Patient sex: M
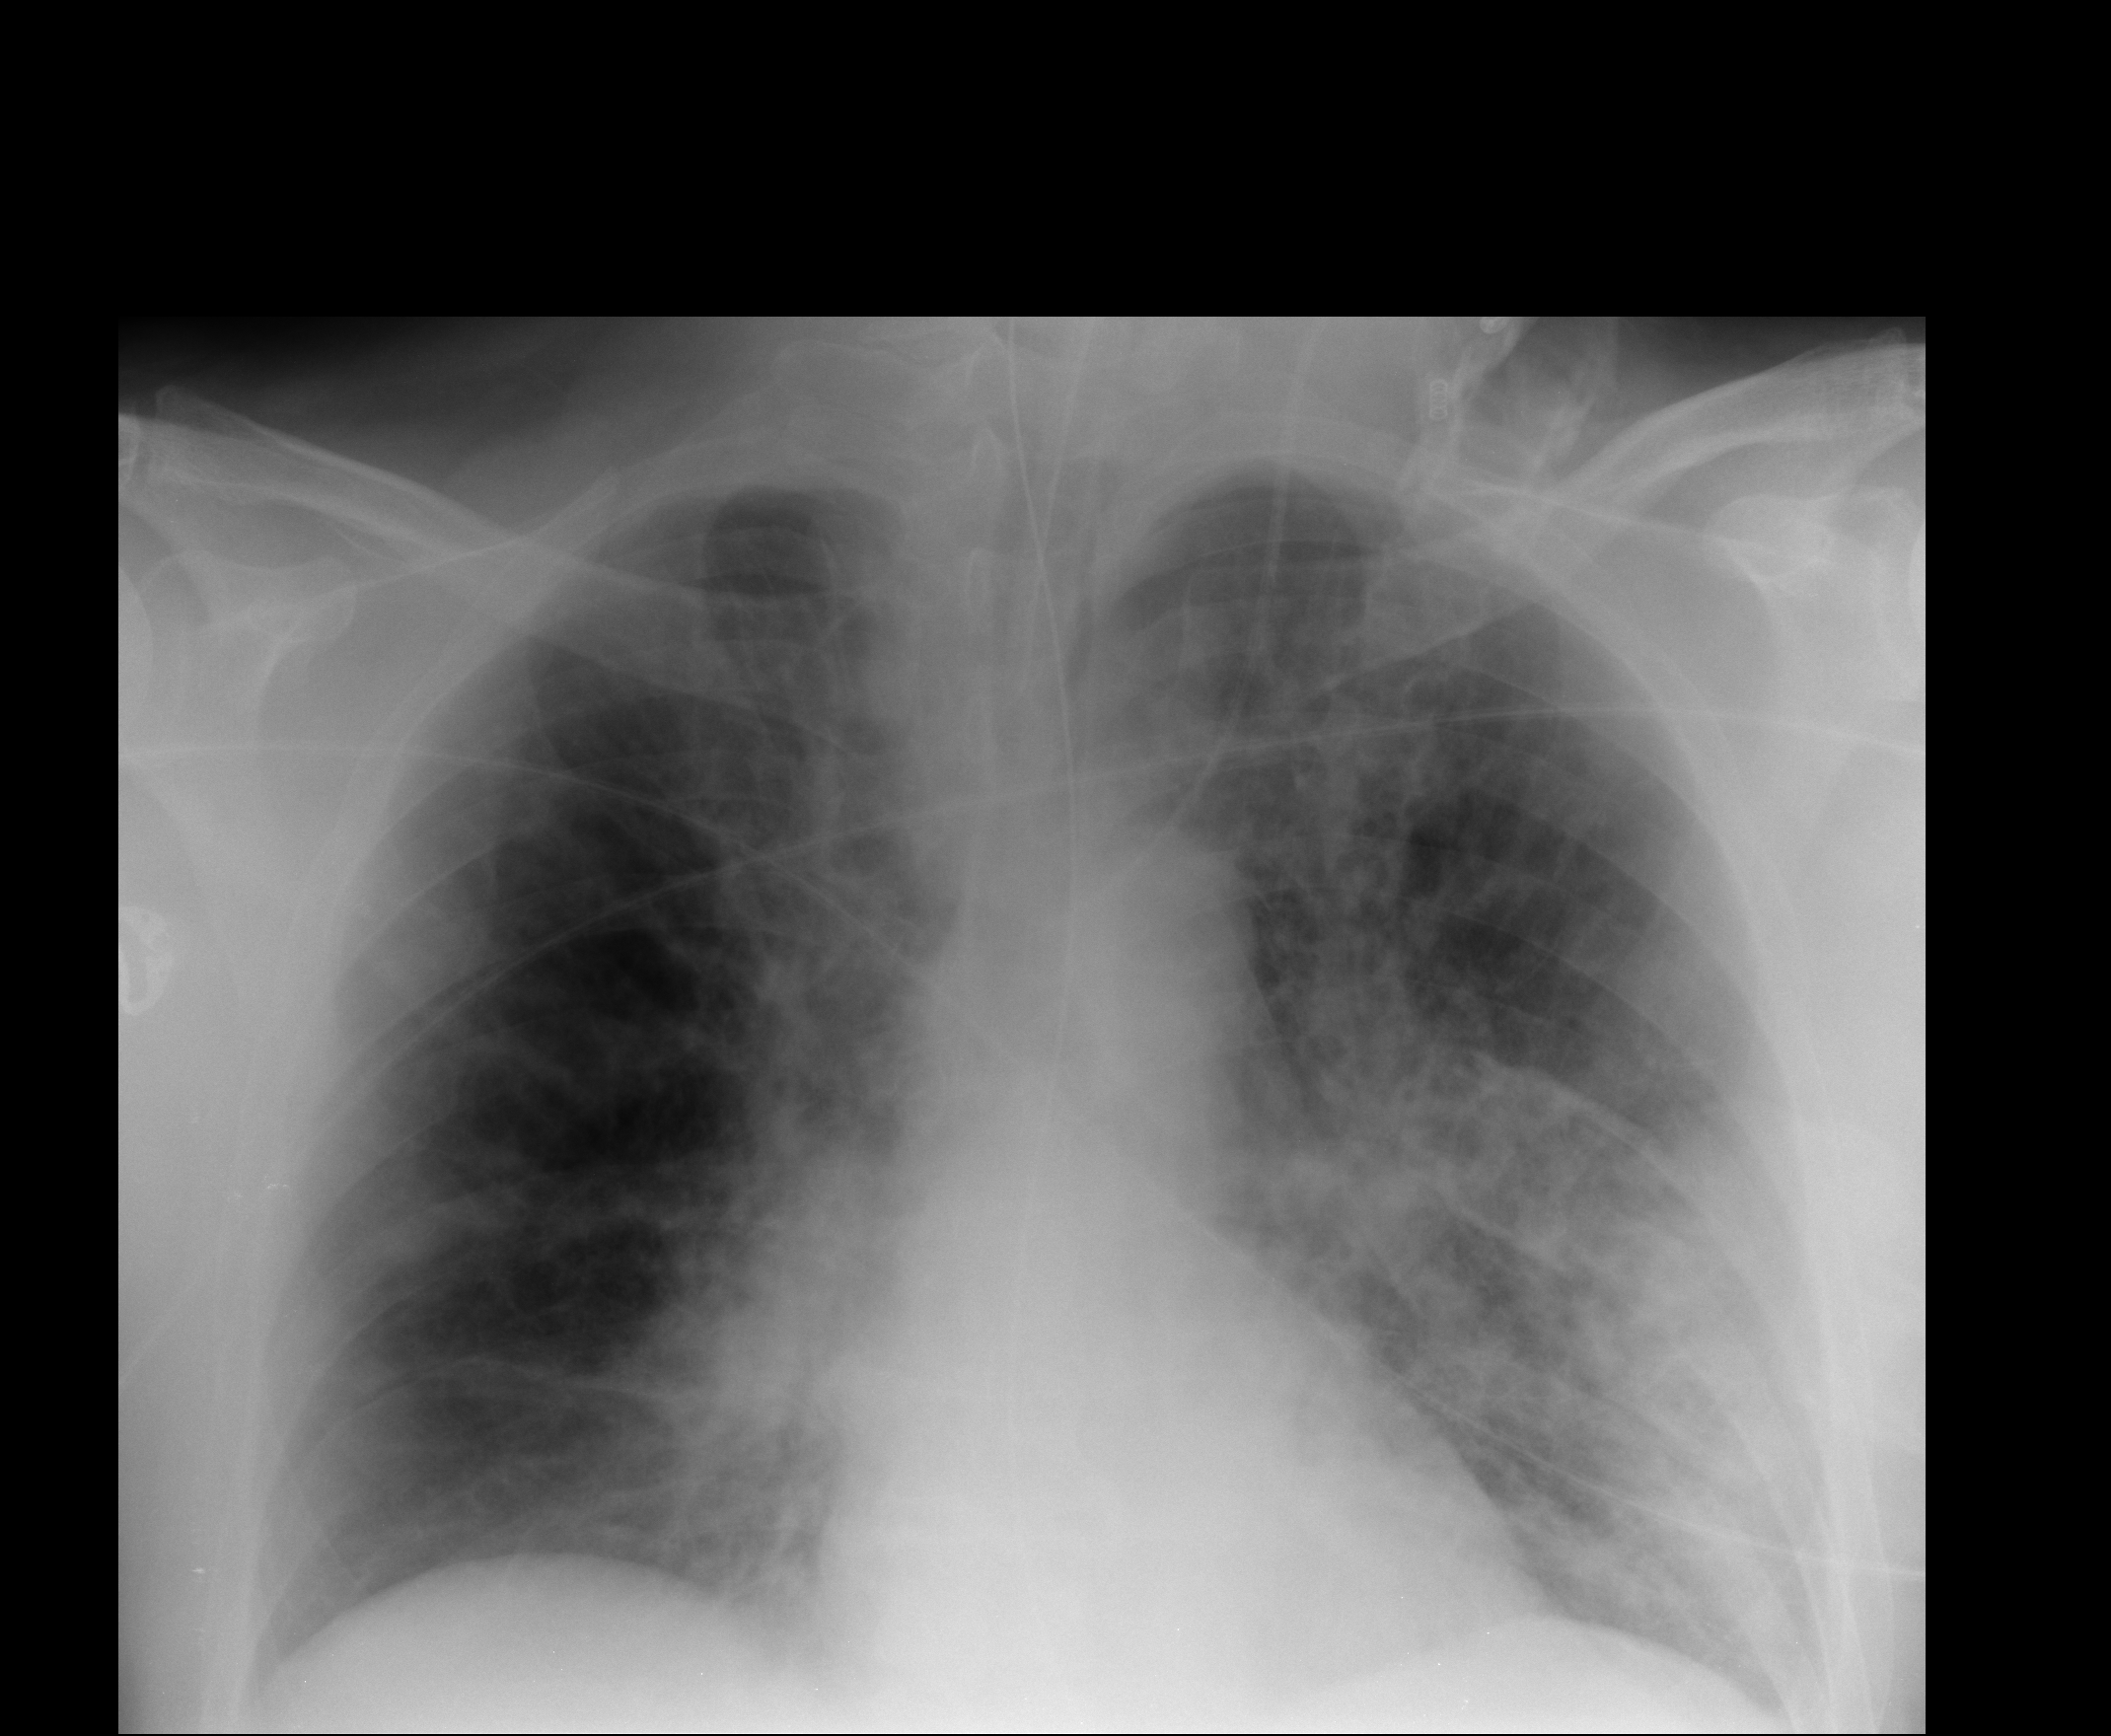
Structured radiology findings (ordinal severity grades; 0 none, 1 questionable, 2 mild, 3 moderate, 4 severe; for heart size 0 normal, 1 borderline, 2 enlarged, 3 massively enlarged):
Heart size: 0
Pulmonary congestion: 2
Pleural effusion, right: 0
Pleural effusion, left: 0
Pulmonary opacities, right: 0
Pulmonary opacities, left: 3
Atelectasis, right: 0
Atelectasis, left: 0